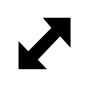
Cursor type: resize_nesw
OS/theme: linux-notwaita
Variant: black